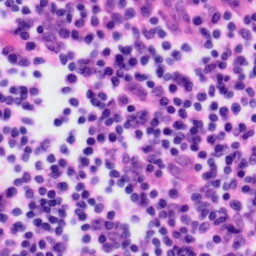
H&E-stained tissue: Tonsil